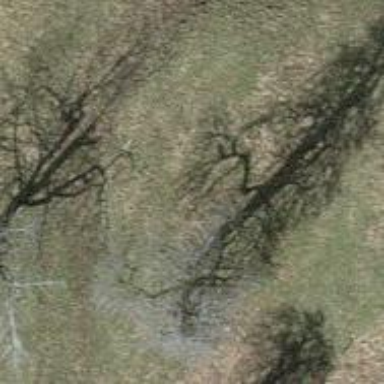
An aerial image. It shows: Beautiful tree in nature.